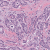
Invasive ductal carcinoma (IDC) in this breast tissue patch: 1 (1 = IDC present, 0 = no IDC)